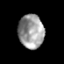
Tissue: prostate
Cell type: Epithelial cells
Senescence score: 0.3179
Nuclear area (px): 845
Mean DAPI intensity: 154.847